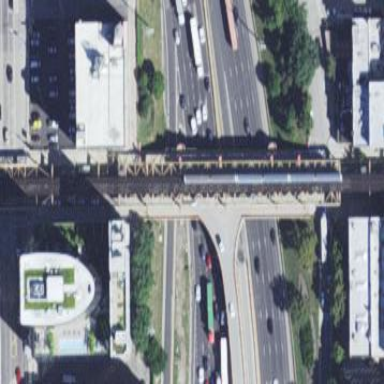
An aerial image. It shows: Bridge with beam structure.